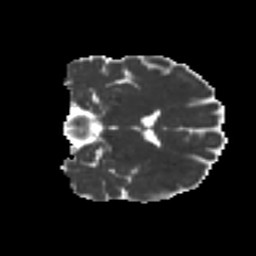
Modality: MD
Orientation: coronal
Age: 36
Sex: female
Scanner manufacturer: ge
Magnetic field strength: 3 T
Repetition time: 7.8 s
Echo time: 0.0606 s